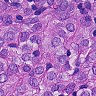
Metastatic tissue present: yes